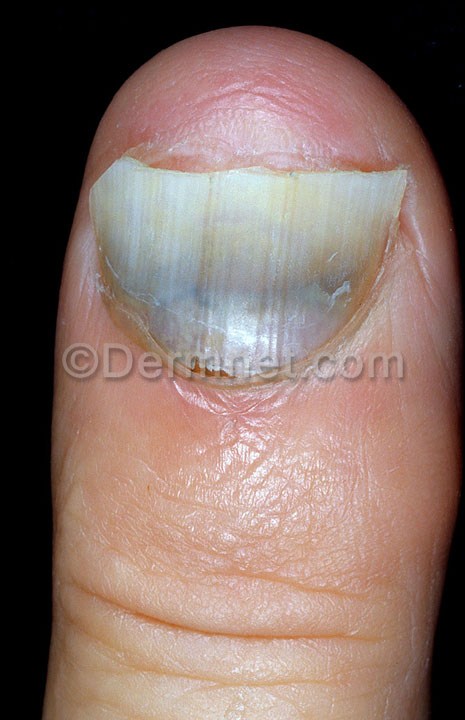
Disease: Nail Fungus and other Nail Disease